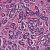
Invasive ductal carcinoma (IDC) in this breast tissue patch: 1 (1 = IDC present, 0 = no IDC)